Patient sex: M
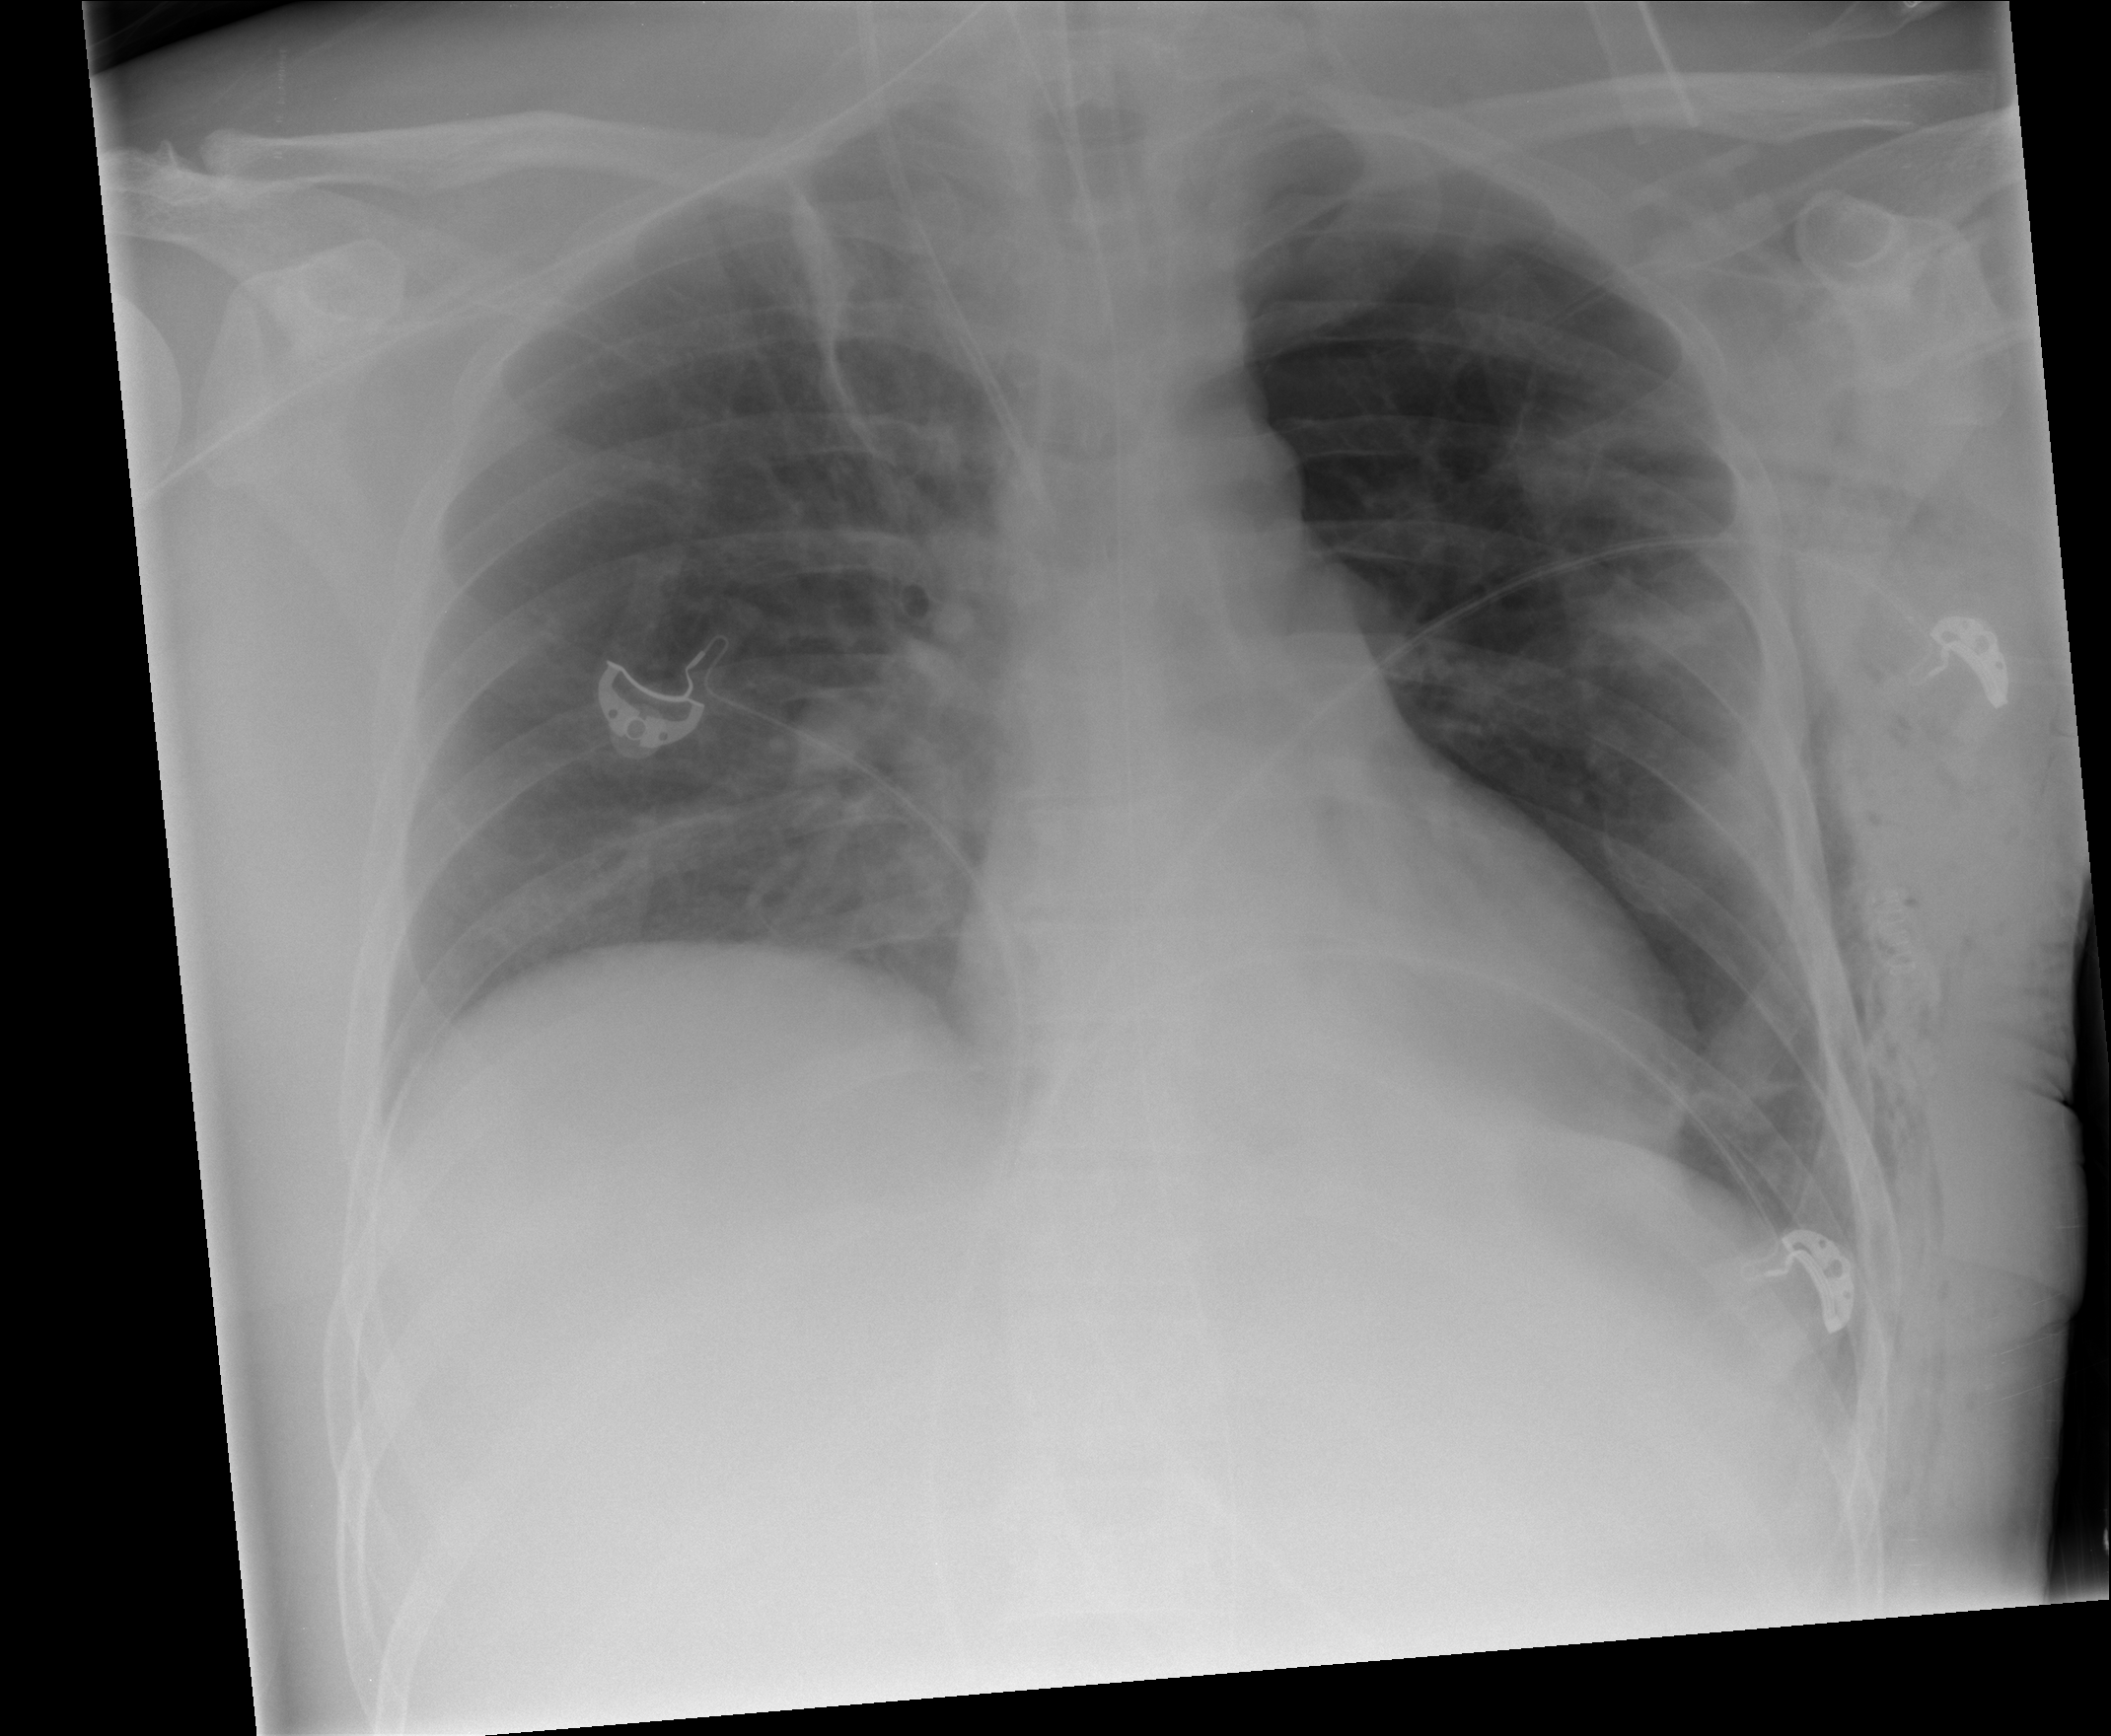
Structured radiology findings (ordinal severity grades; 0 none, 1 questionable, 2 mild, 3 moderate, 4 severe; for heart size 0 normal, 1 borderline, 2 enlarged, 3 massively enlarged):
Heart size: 0
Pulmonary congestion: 1
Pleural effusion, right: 0
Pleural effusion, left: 0
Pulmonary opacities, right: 0
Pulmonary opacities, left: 0
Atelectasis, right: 0
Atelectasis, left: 0